Field crop: tomato
Growth stage: 2
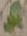
Species: solanum